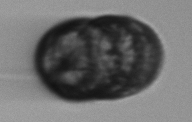
Label: Margalefidinium